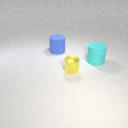
small yellow metal cylinder to the left of large cyan rubber cylinder